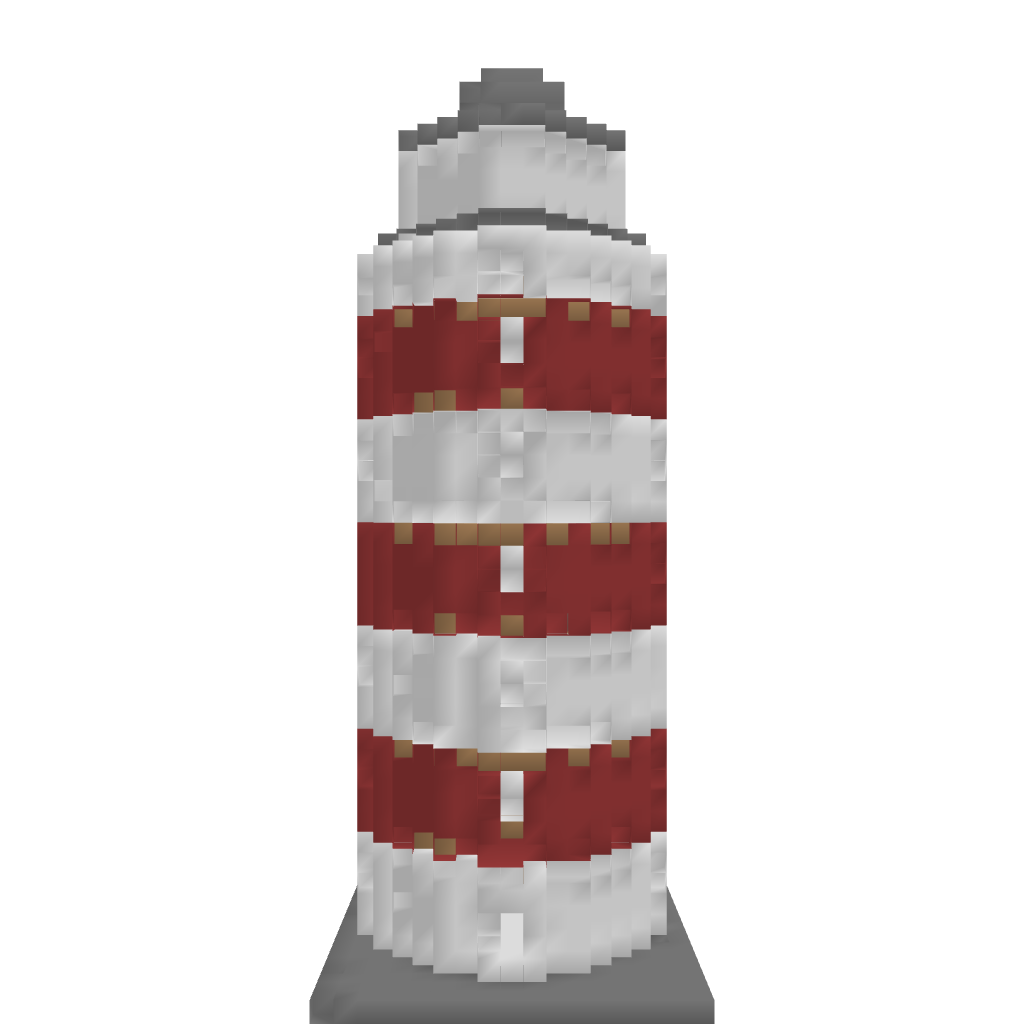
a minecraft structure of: small lighthouse high quality